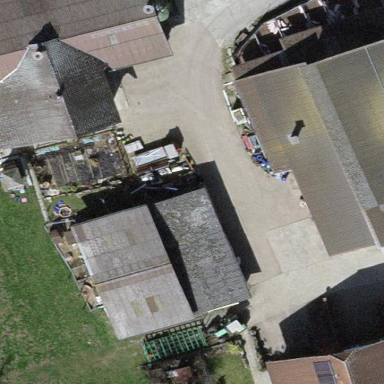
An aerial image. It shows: Farmyard area.